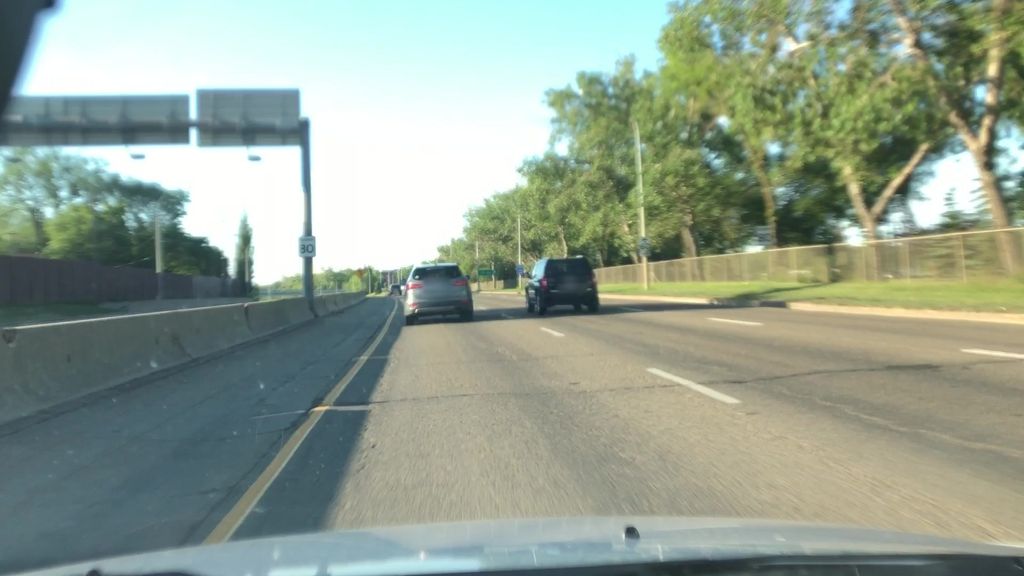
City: edmonton